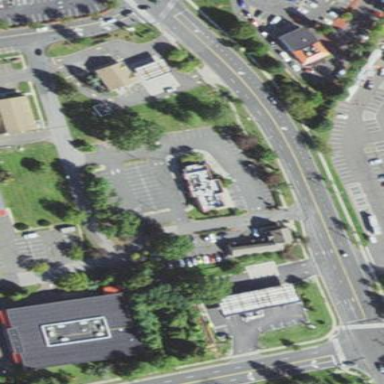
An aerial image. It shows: Commercial area.